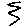
Label: zigzag